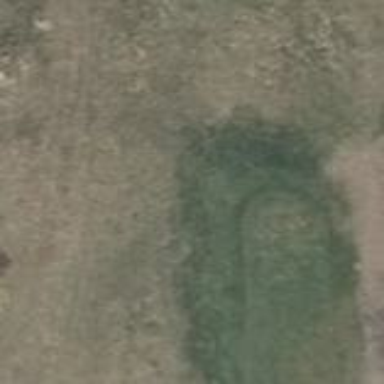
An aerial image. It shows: Golf tee.